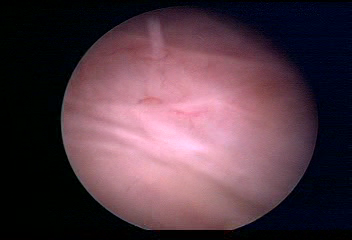
Modality: WLC
Class: Normal mucosa
Bladder cancer association: No